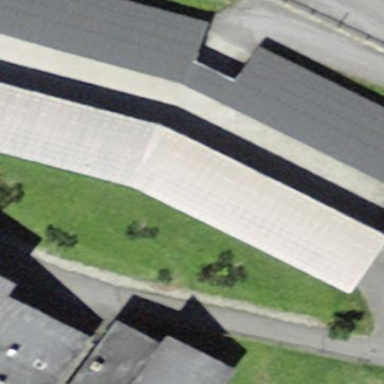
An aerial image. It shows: Group of garages.